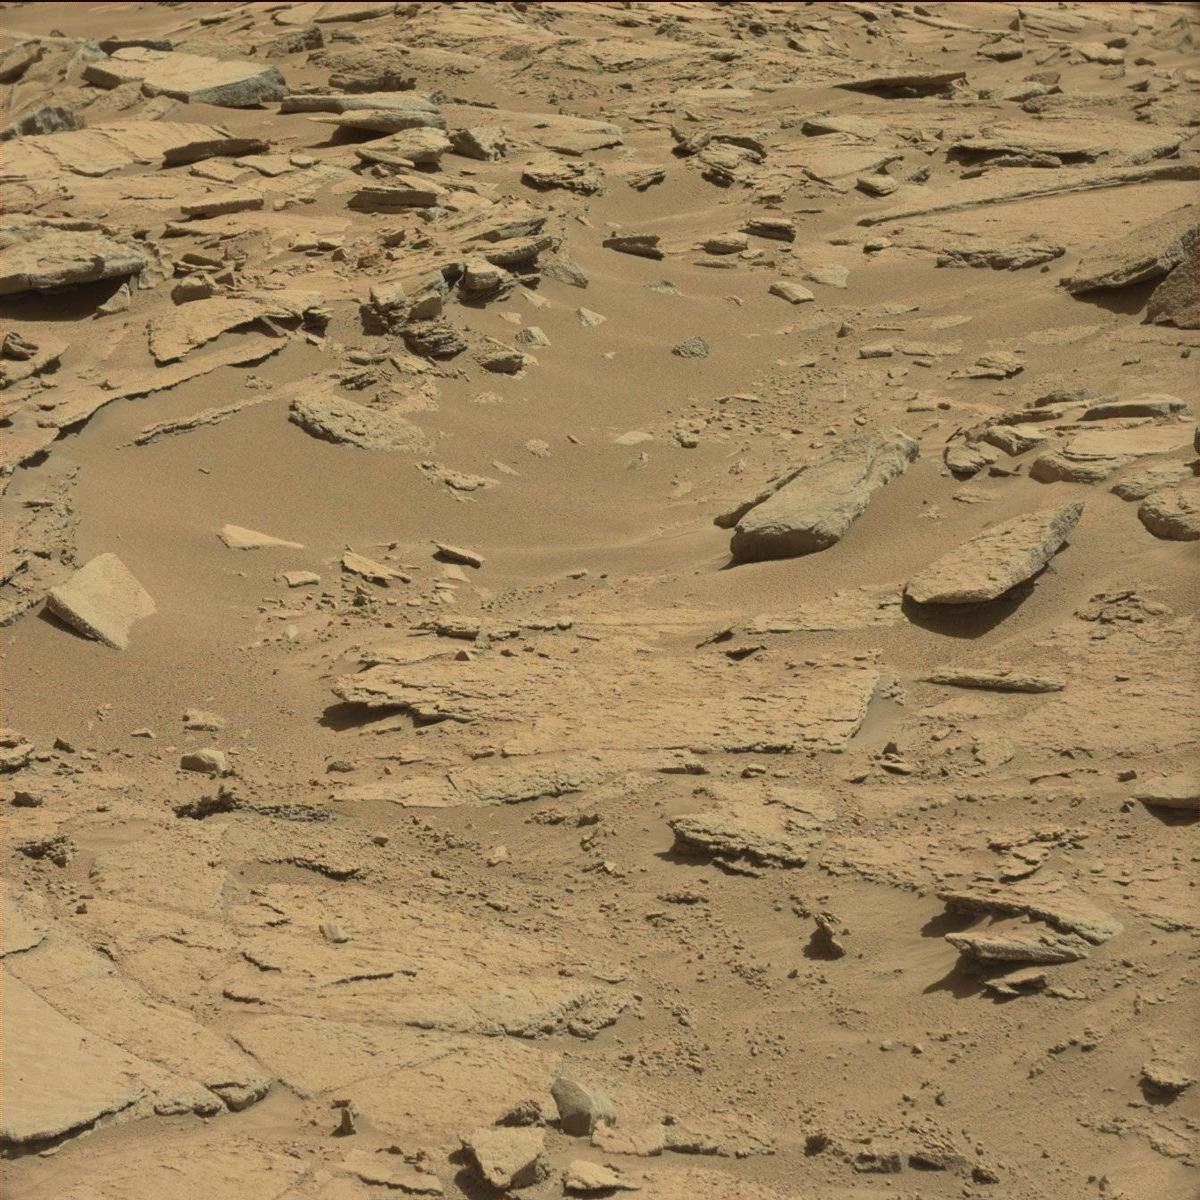
Terrain classes present: Bedrock, Rock, Sand / Soil